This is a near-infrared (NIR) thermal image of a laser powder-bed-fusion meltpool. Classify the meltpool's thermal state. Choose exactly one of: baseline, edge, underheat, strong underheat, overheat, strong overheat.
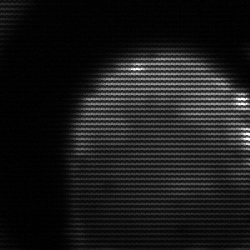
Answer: edge